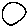
Label: circle